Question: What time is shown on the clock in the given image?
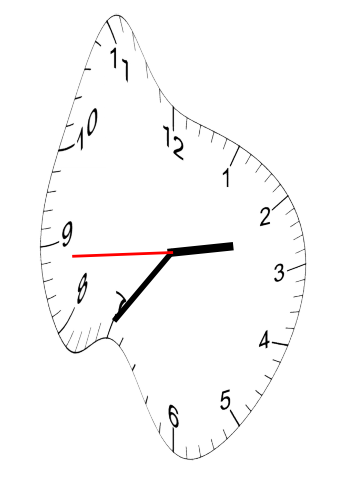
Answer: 02:35:44